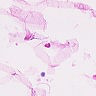
Metastatic tissue present: no